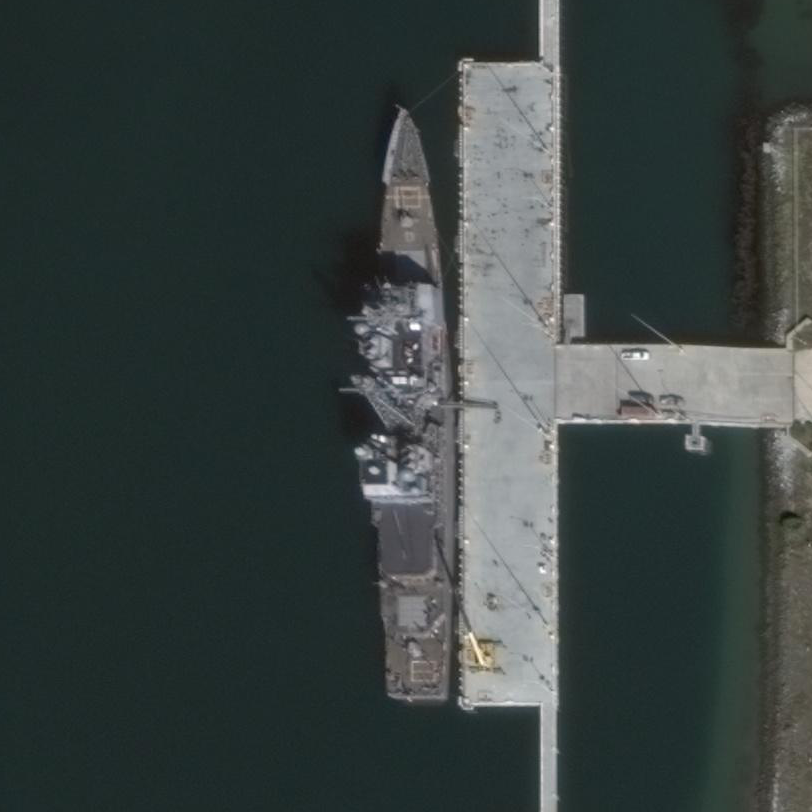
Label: Ticonderoga-class_cruiser